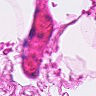
Metastatic tissue present: no